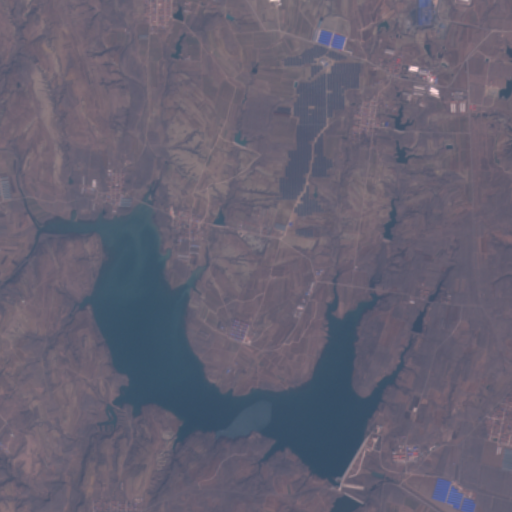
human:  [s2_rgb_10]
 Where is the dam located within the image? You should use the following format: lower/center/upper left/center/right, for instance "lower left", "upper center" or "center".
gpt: The dam is located in the lower right of the image.
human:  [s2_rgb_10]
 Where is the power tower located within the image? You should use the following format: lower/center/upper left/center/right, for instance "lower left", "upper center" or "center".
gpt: The power tower is located in the lower left of the image.
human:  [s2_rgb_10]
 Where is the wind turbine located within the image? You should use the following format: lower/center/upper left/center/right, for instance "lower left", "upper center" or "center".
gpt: The wind turbine is located in the lower left of the image.
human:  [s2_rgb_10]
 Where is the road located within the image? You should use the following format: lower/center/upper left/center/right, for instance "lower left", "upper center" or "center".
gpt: There is no road in the image.